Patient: sex F, age 70
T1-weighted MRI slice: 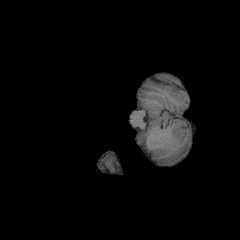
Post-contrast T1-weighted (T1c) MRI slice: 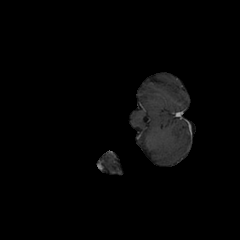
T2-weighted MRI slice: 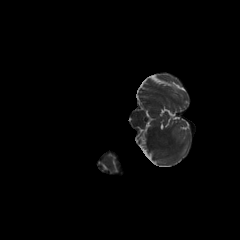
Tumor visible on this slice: no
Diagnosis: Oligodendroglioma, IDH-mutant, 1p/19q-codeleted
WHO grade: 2